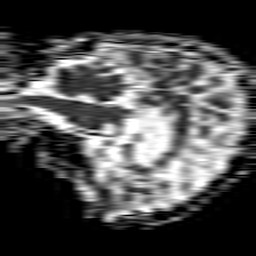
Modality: ADC
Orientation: sagittal
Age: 73
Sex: male
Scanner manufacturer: philips
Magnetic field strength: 1.5 T
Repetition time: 4.6 s
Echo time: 0.08631 s